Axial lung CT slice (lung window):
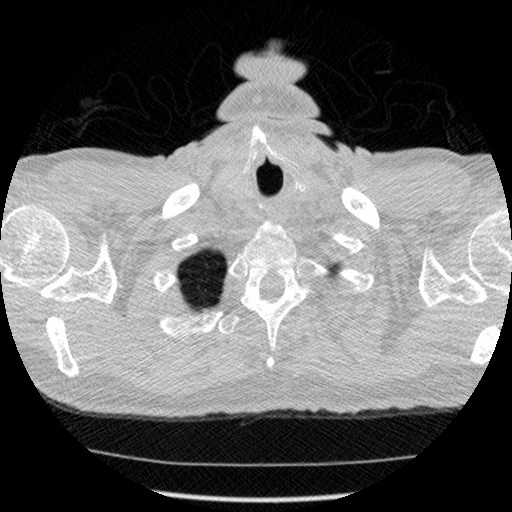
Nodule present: no